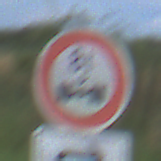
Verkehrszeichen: TatsaechlicheAchslast
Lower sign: RichtungsangabeDurchPfeile5
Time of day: MorningAfternoon
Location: Outdoor (Nature)
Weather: PartlyCloudy
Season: NotSpecified
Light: Natural